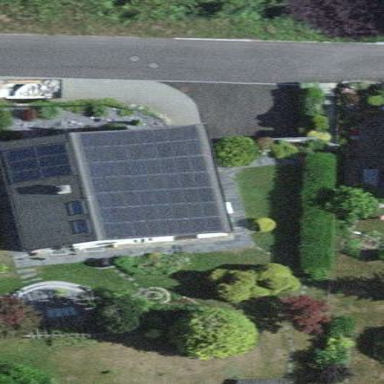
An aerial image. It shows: Solar power generator.